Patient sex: F
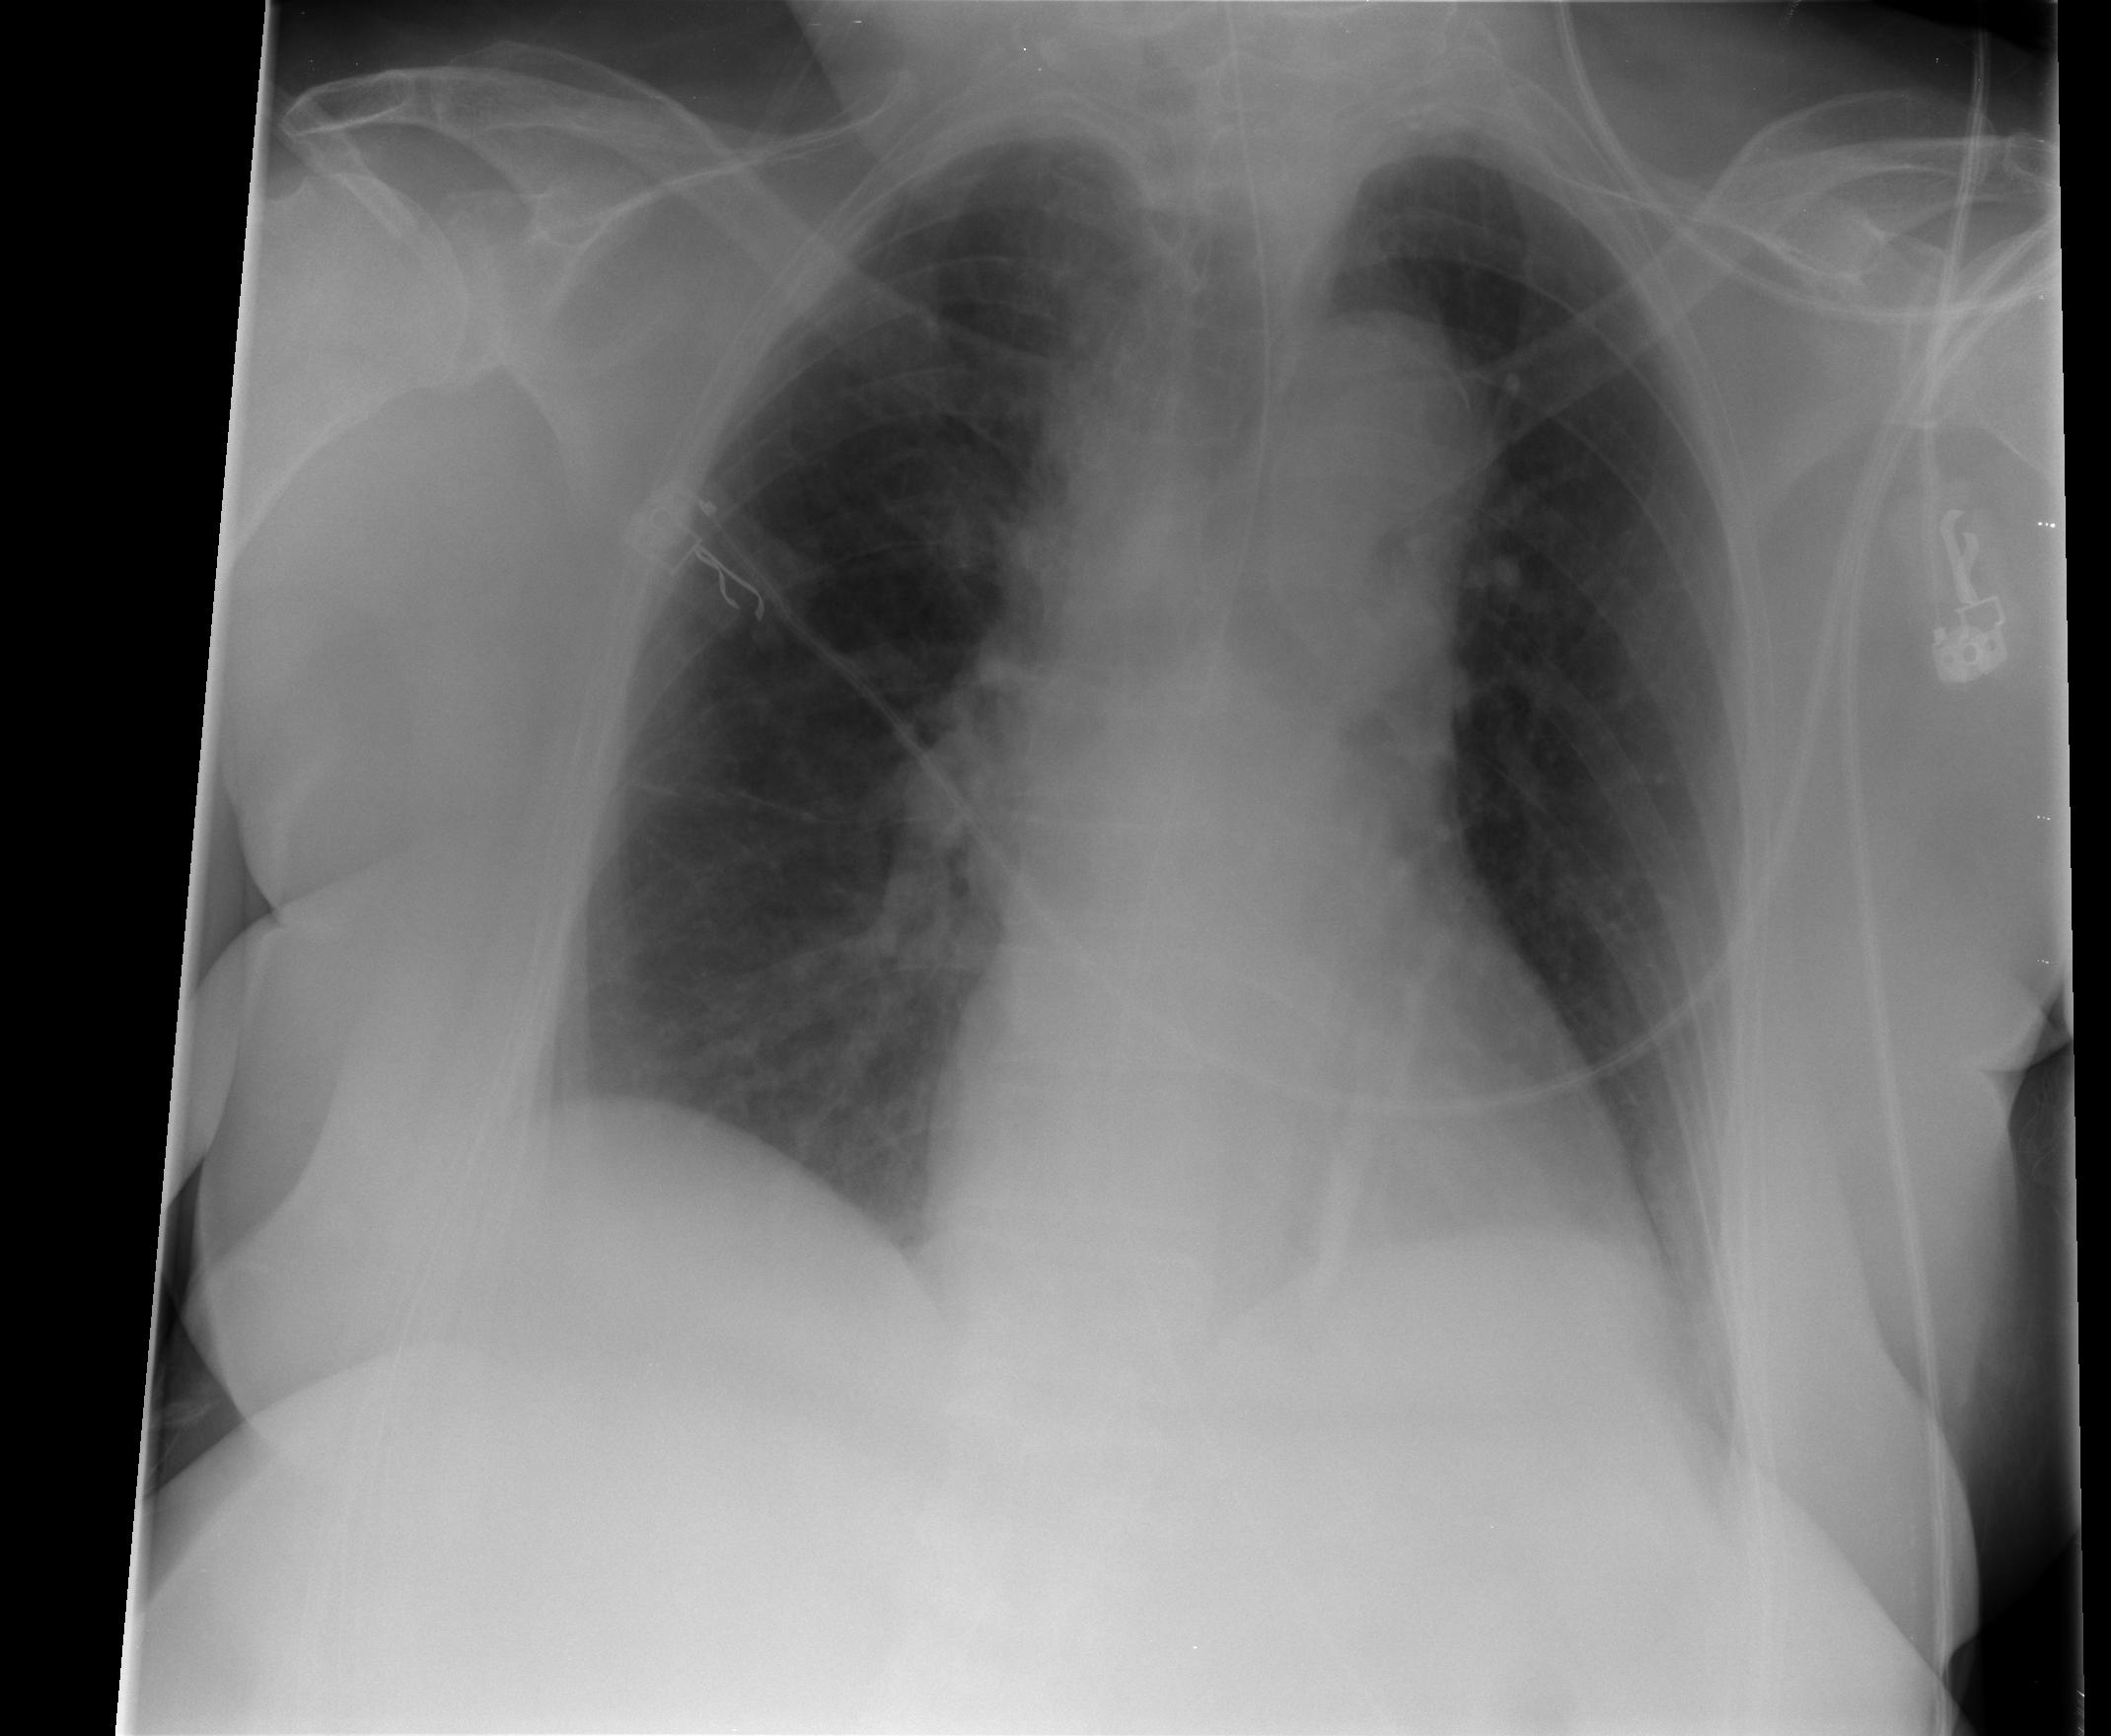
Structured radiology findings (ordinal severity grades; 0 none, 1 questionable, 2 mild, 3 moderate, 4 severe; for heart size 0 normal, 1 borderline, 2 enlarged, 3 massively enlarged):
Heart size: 0
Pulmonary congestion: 0
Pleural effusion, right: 1
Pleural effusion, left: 0
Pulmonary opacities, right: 0
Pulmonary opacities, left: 0
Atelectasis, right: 0
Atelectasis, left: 0